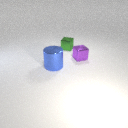
large blue metal cylinder to the left of small green metal cube